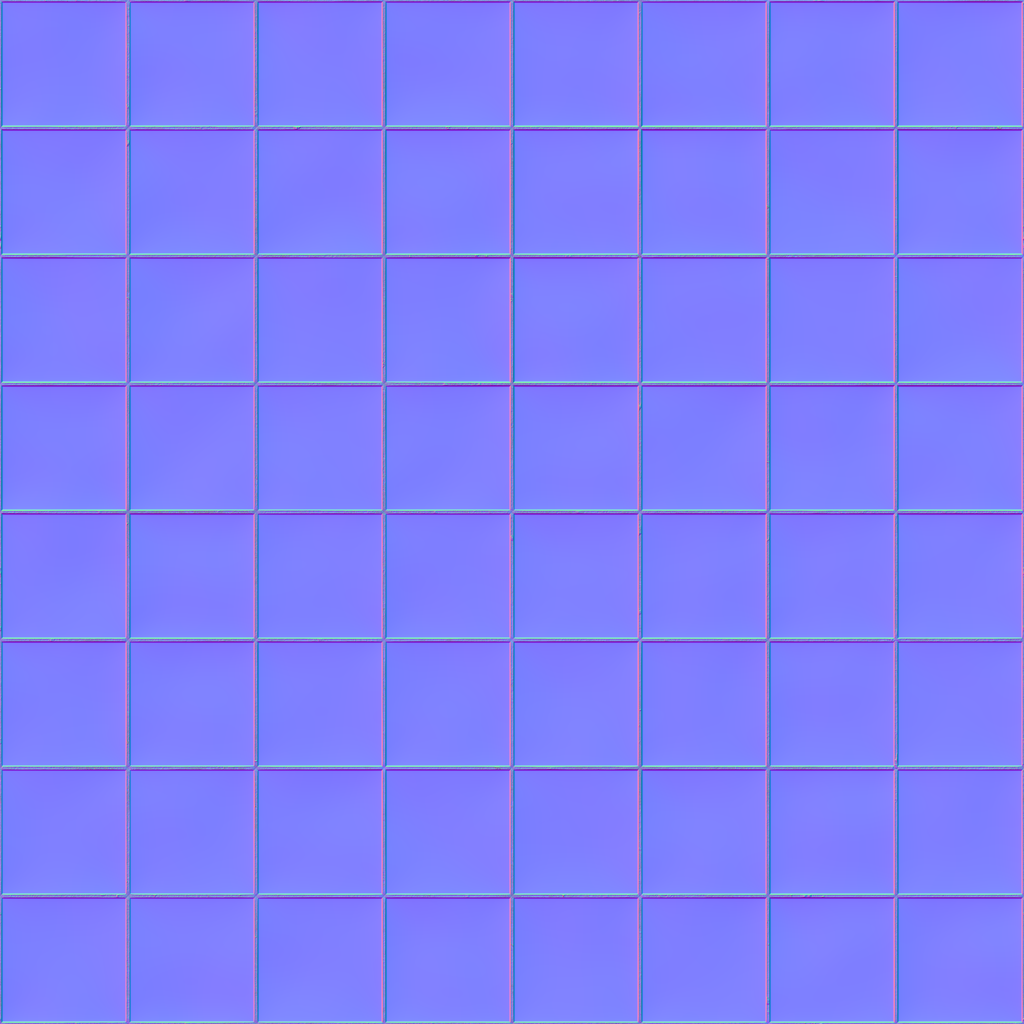
Texture map type: NormalDX